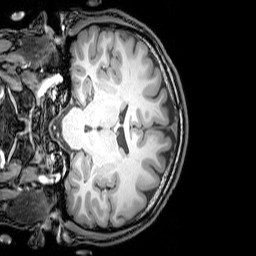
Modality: T1w
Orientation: coronal
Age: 22
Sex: male
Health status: healthy
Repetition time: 0.081 s
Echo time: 0.037 s